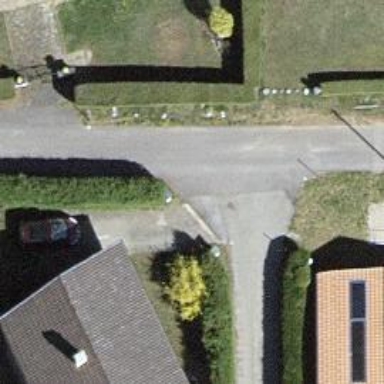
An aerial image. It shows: Hedge acting as barrier.